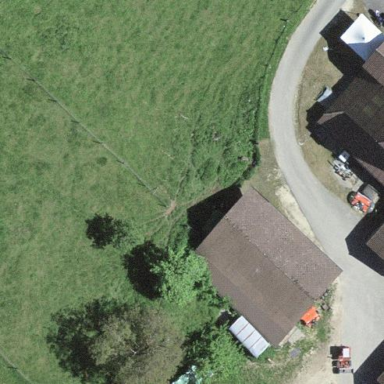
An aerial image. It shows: Farm auxiliary building.